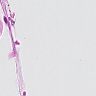
Metastatic tissue present: no